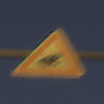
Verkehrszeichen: AmphibienwanderungLinks
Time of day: SunriseSunset
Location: Outdoor (RoadRail)
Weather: PartlyCloudy
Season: NotSpecified
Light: Natural